Question: I'm trying to show glyphicons within my textbox.
This is the markup I have:
'''
<div class="form-group" style="width: 100%;" id="divFirstName" runat="server">
<input type="text" placeholder="First Name" runat="server" id="txtFirstName" value="" aria-describedby="inputSuccess2Status" class="form-control" maxlength="30" />
<span class="glyphicon glyphicon-ok form-control-feedback" aria-hidden="true"></span>
<span id="inputSuccess2Status" class="sr-only">(success)</span>
</div>
'''
And this is the result I'm getting:

Any idea what am I doing wrong?
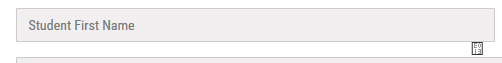
Answer: You forgot to include the bootstrap css styles.
'''
<link rel="stylesheet" type="text/css" href="https://maxcdn.bootstrapcdn.com/bootstrap/3.3.5/css/bootstrap.min.css">
'''
Also make sure that you are not overriding the 'font-family' property of the icon 'span' somewhere in your CSS.